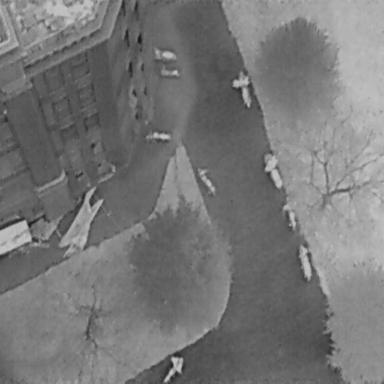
There are nine Bicycles in the infrared image.